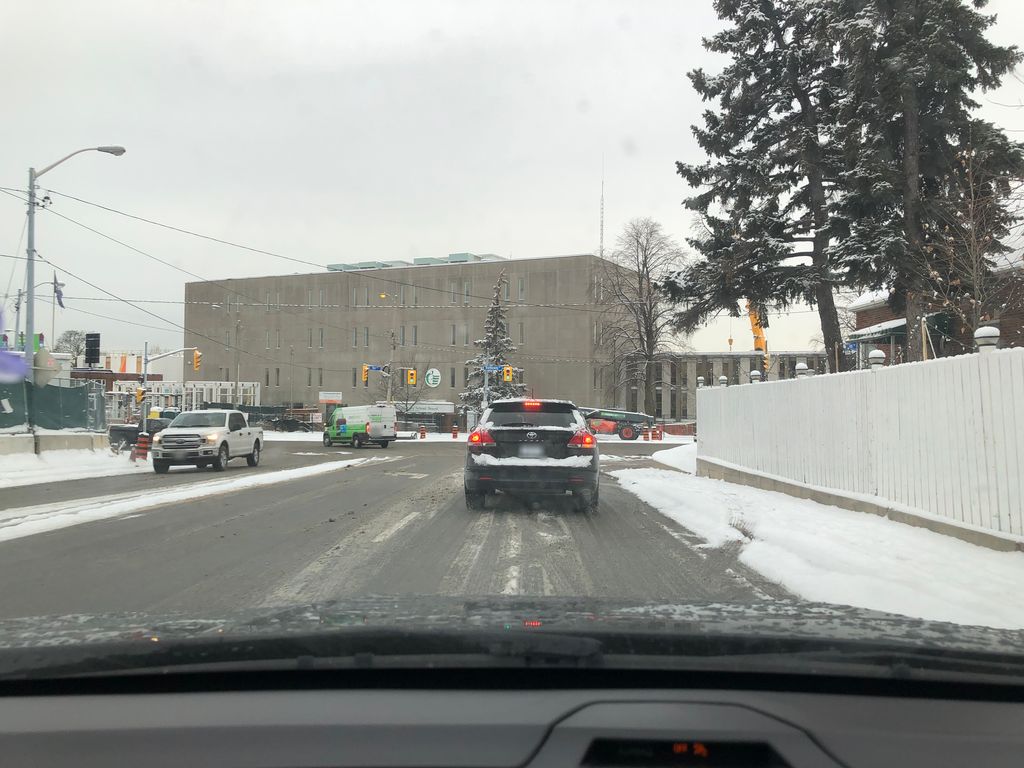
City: toronto